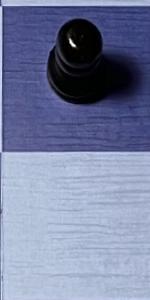
Label: Empty